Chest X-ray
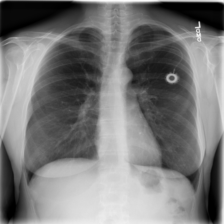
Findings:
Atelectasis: negative
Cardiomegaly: negative
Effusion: negative
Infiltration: positive
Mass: negative
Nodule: negative
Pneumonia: negative
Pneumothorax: negative
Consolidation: negative
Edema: negative
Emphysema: negative
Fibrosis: negative
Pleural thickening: negative
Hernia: negative